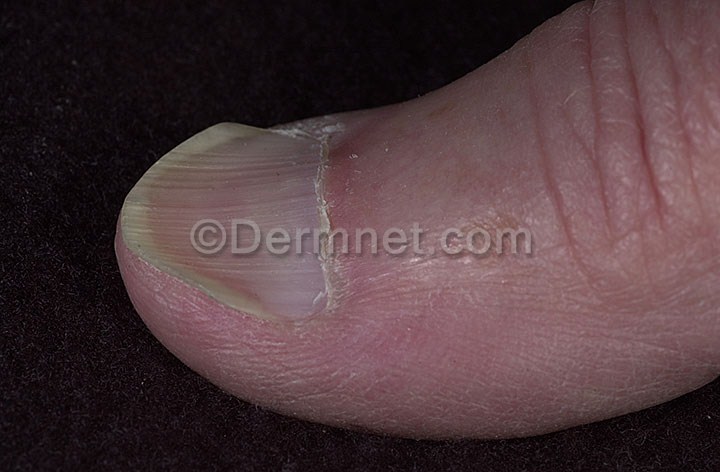
Disease: Nail Fungus and other Nail Disease